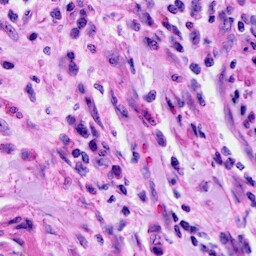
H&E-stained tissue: Cervix